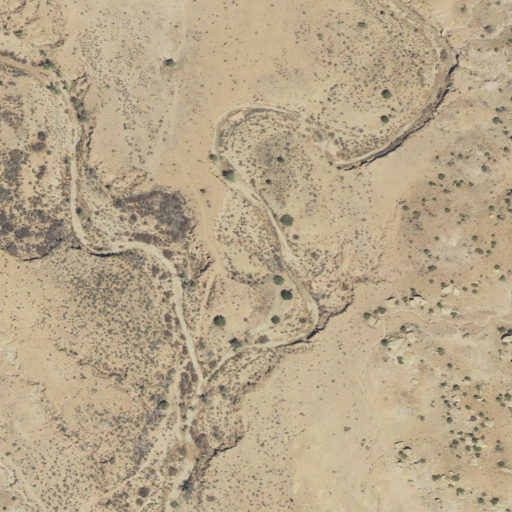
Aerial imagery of valley in Utah named Road Canyon containing only shrub